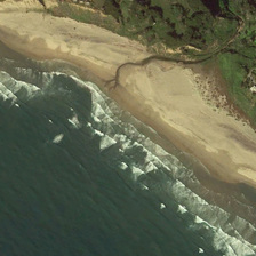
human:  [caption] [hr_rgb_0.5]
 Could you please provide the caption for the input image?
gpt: On the right side of the beach are green plants and on the left is the blue sea.

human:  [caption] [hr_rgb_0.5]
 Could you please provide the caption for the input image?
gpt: There is a black winding road in the sands .

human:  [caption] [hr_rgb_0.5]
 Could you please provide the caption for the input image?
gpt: There is a black road in the sand.

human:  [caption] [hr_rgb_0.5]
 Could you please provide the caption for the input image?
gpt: There is a black winding road in the sand.

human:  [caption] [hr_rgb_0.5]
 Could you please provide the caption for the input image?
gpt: The beach on the right is green with plants, and the sea on the left is rippling.